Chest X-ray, PA view. Patient: 58 years old, sex F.
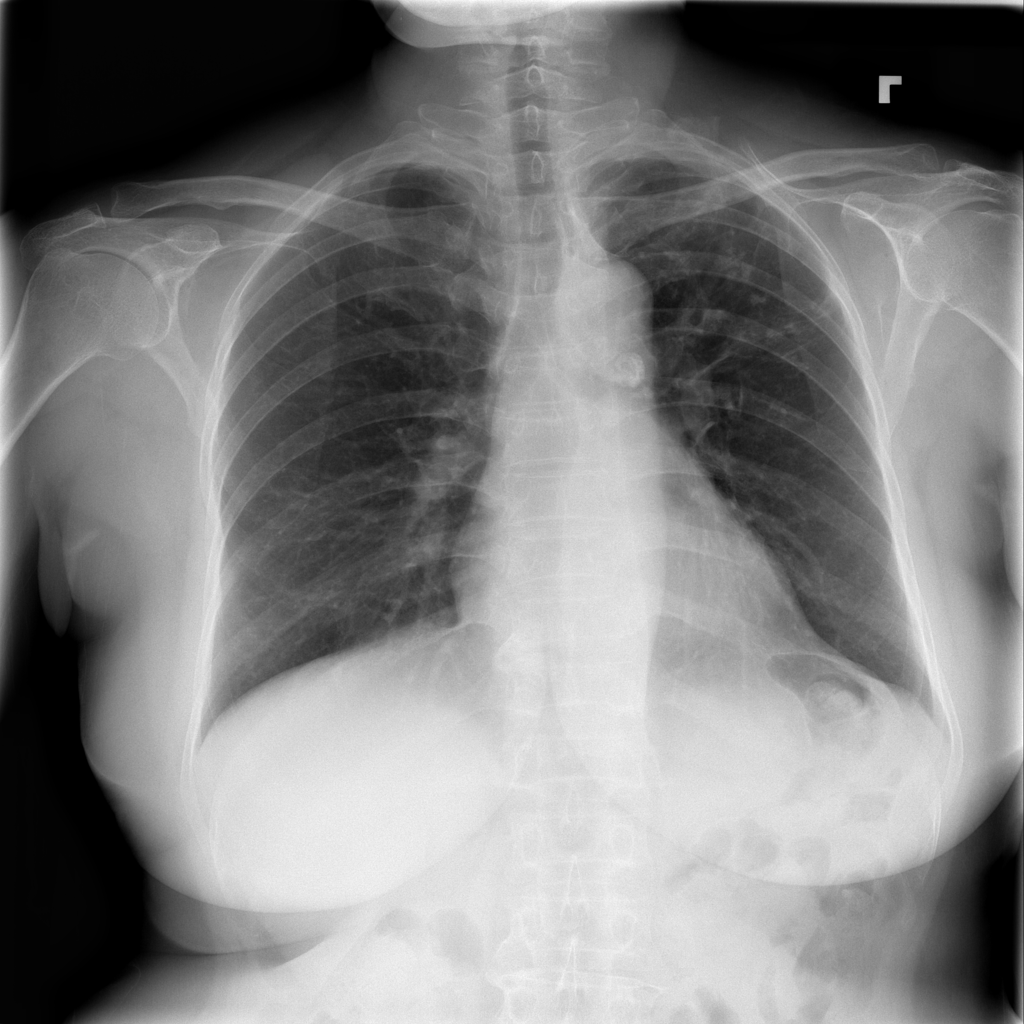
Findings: No Finding